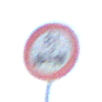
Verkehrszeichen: TatsaechlicheAchslast
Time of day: SunriseSunset
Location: Outdoor (Nature)
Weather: Clear
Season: Winter
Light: Natural